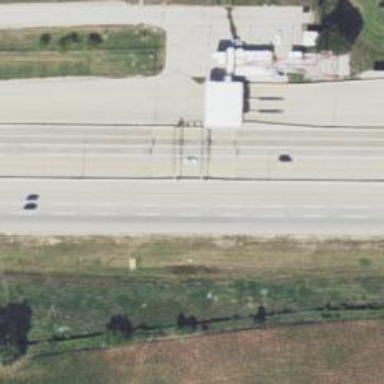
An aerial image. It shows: Toll gantry on the road.